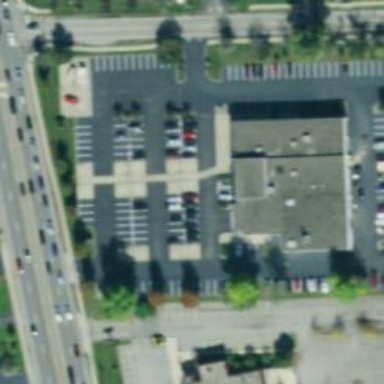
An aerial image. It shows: Car rental facility.